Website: crate-barrel
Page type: address-validator
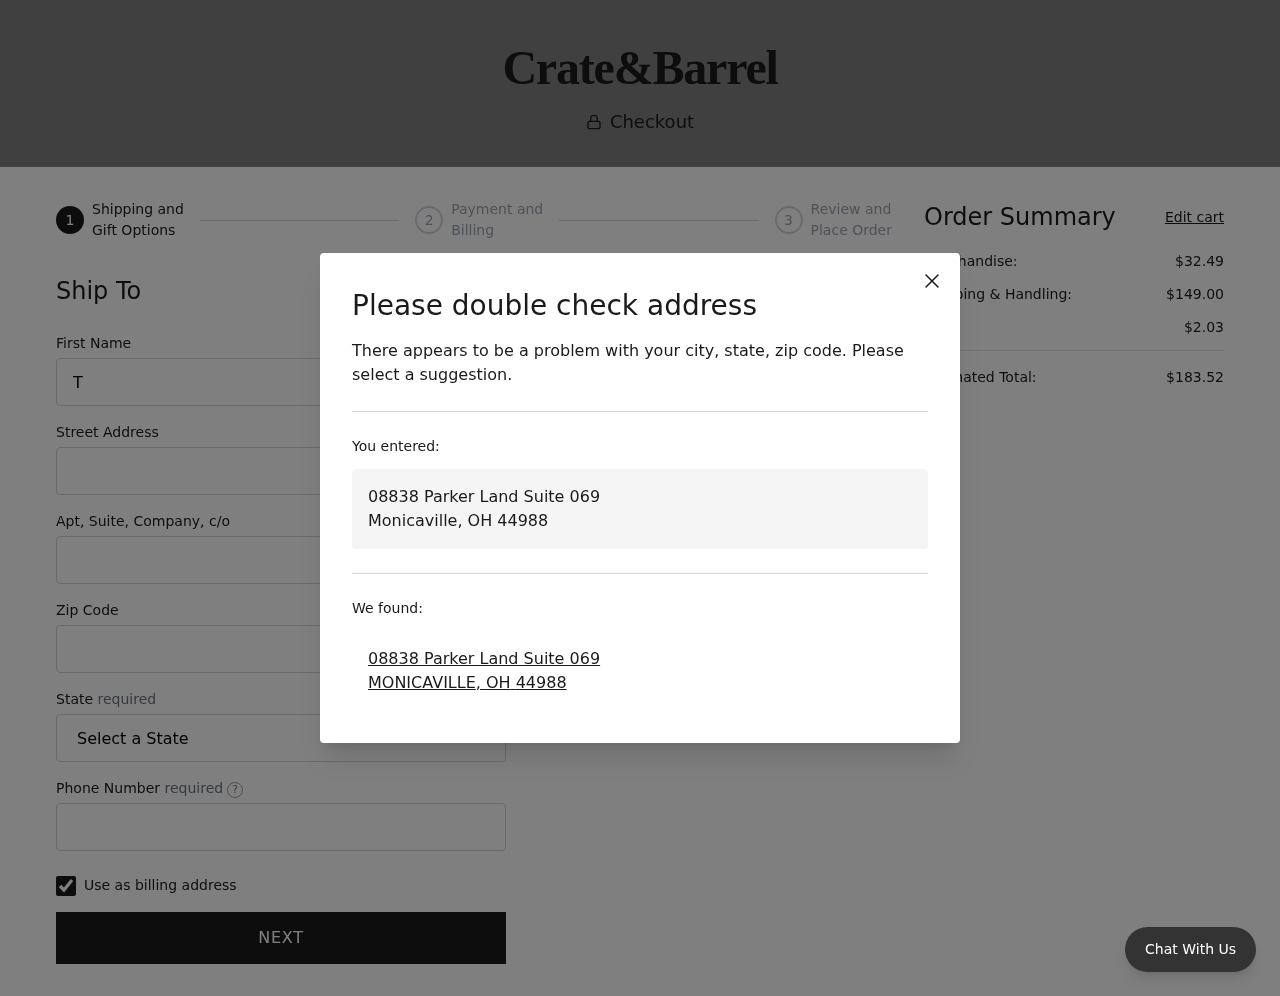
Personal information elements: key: PII_CITY
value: Monicaville
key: PII_CITY
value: MONICAVILLE
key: PII_FIRSTNAME
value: Timothy
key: PII_PHONE
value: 7848020587
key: PII_POSTCODE
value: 44988
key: PII_STATE
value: Ohio
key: PII_STATE_ABBR
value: OH
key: PII_STREET
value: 08838 Parker Land Suite 069
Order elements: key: ORDER_SUBTOTAL
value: $32.49
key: ORDER_SHIPPING_COST
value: $149.00
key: ORDER_TAX
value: $2.03
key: ORDER_TOTAL
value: $183.52